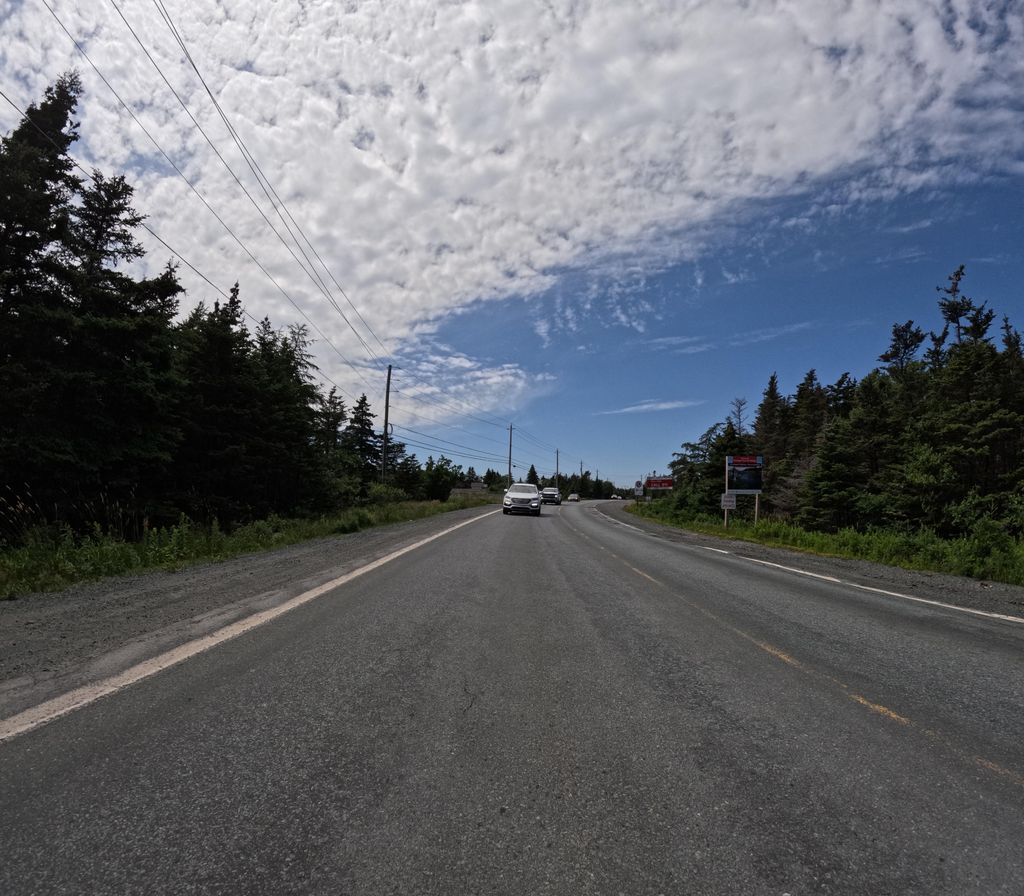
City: st_johns